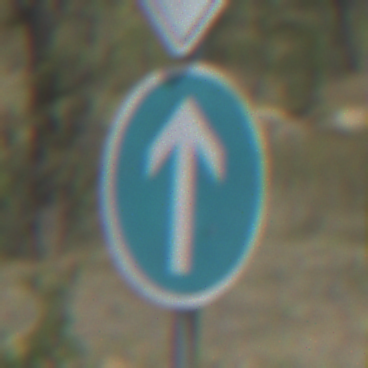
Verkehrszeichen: VorgeschriebeneFahrtrichtungGeradeaus
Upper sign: Vorfahrtsstrasse
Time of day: Midday
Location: Outdoor (Nature)
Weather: PartlyCloudy
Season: Autumn
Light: Natural